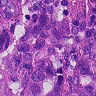
Metastatic tissue present: yes